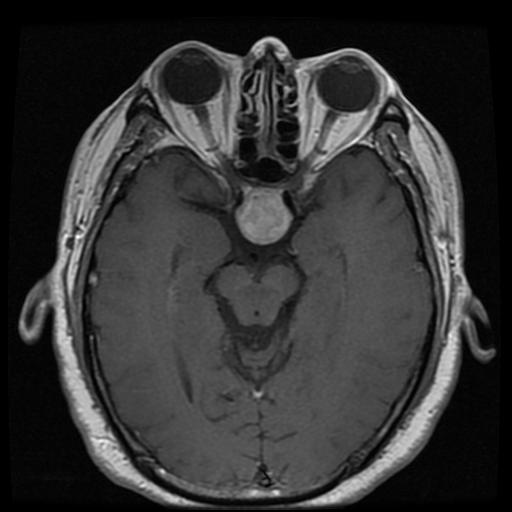
Label: pituitary